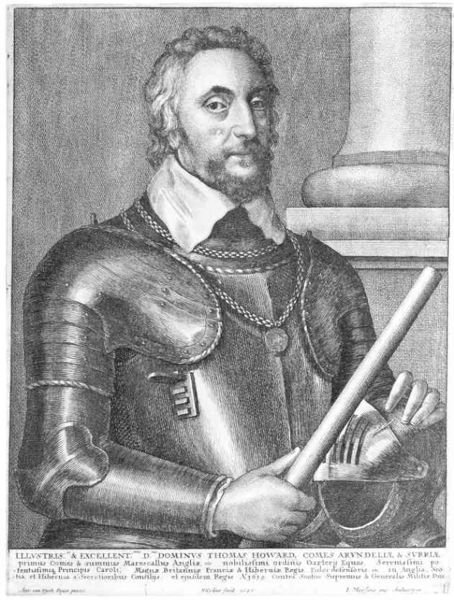
Titel: Thomas von Arundel (Halbfigur)
Künstler: Wenzel Hollar
Standort: Karlsruhe
Institution: Staatliche Kunsthalle Karlsruhe
Schlagwörter: hand, kopf, mann, weiß, bar, daumen, finger, haar, holz, mund, nase, schmuck, schwarz, skizze, stirn, säule, zeichnung, blick, bart, hemd, wand, augen, gesicht, kragen, sockel, vollbart, bildnis, herr, hände, portrait, porträt, kalt, auge, haare, sitzend, augenbrauen, brosche, locken, reiter, stock, schrift, liebe, papier, stab, kette, grafik, graphik, halm, lanze, inschrift, büste, sitzt, thomas, metall, oberkörper, halskette, name, penis, panzer, unterschrift, medaillon, kohle, druck, druckgraphik, lithographie, schwarzweiss, druckgrafik, radierung, stich, illustration, militär, schwert, text, ketten, soldat, waffe, bleistift, helm, medallie, orden, schlaglicht, herrscher, ritter, rüstung, bildniss, rolle, brustpanzer, harnisch, halbprofil, amulett, weisser kragen, portät, papierrolle, narbe, dreiviertelporträt, scharnier, mittelalter, wams, ehre, ritterrüstung, feldherr, visier, adelig, adliger, stange, medaille, basis, edelmann, säulenbasis, kupferstich, blich, bildunterschrift, glänzt, herscher, zepter, schroff, latein, staab, howard, schnuck, panzerung, ordenskette, sock, dreiviertelportrait, marschall, äule, helb, armschiene, herrascher, stovk, rüstng, comes, visir, 1700, dominus, thomas howard, swäule, stan, männliches bildnis, metaöö, shäule, zugewandter blick, rolle in der hand, srtab, lcokig, lkupferstich